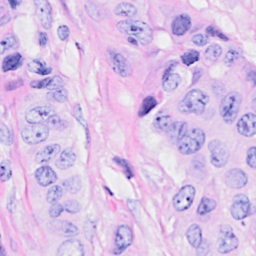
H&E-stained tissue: Breast